Question: How can I draw a bar gauge like this image?

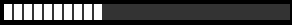
Answer: '''
for(int i=1;i<30;i++)
{
imgview=[[UIImageView alloc] initWithImage:[UIImage imageNamed:@"imagename.png"]];
imgview.frame=CGRectMake(10+i*10, 10, 10, 20);
imgview.tag=i;
[self.view addSubview:imgview];
}
do this loop with some animation
'''